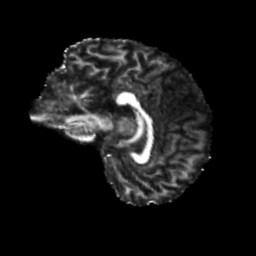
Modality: FA
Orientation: sagittal
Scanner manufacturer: siemens
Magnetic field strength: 3 T
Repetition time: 4 s
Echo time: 0.0594 s